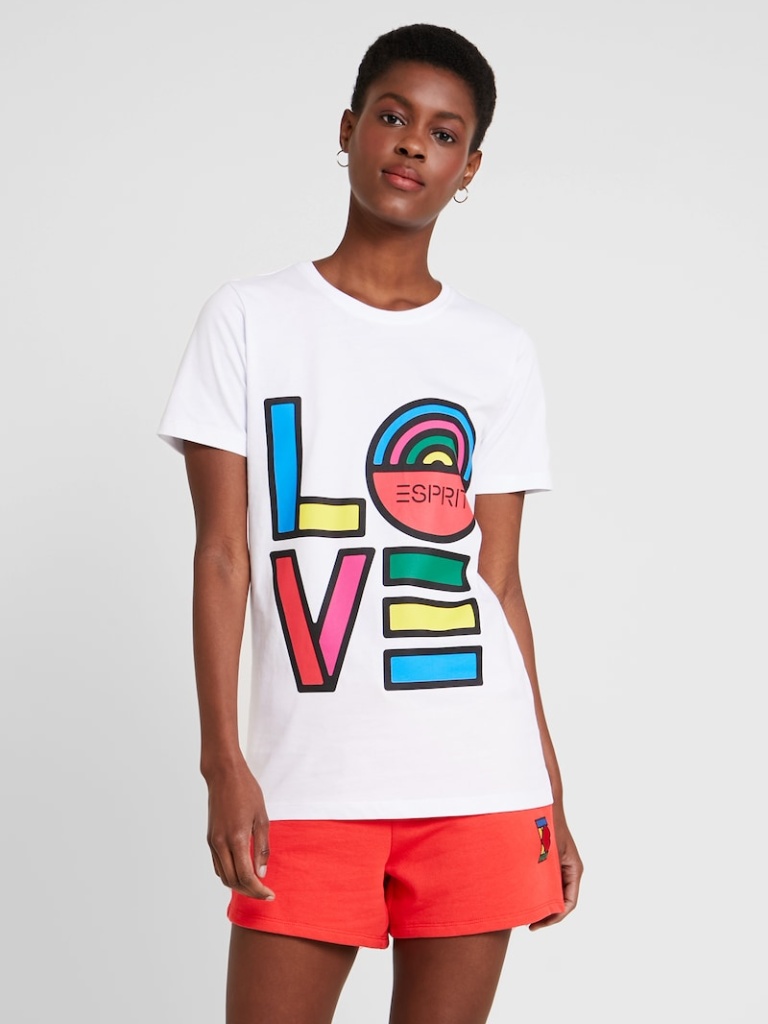
cotton relaxed short sleeve hip length Untucked crew t-shirt